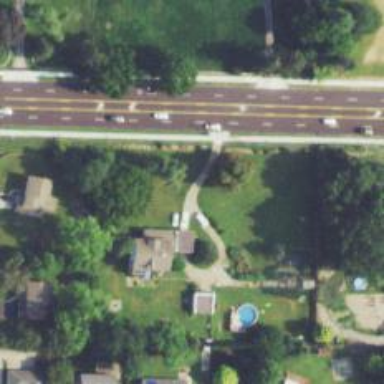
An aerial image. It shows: Driveway.